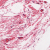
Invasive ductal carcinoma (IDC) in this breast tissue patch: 0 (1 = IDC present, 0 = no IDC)